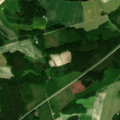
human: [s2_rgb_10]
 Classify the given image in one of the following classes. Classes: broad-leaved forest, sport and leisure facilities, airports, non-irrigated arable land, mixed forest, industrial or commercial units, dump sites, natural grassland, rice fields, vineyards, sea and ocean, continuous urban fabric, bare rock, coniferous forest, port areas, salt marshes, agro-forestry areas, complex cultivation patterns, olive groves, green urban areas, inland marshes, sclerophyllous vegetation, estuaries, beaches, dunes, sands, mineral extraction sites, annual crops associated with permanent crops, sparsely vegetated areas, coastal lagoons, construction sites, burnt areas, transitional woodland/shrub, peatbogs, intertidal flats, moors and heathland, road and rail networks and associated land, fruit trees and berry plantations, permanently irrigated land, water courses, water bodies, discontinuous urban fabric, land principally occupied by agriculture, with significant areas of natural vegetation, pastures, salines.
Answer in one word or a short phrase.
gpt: non-irrigated arable land, land principally occupied by agriculture, with significant areas of natural vegetation, mixed forest, transitional woodland/shrub